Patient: sex F, age 77
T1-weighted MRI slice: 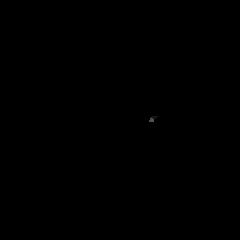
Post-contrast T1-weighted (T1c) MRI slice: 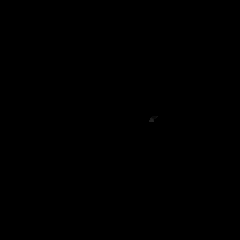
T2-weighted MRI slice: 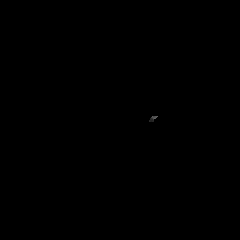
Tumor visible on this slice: no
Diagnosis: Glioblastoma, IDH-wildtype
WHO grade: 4